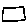
Label: square